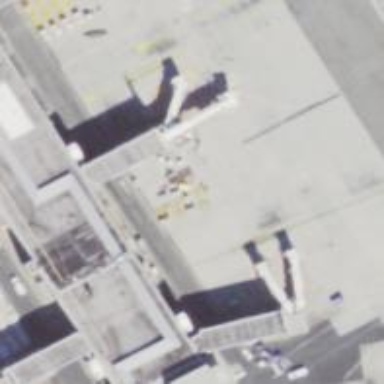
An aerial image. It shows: Airport gate.